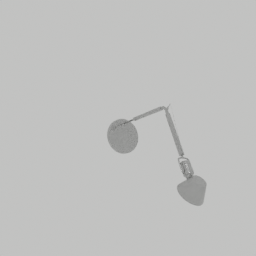
Label: lighting